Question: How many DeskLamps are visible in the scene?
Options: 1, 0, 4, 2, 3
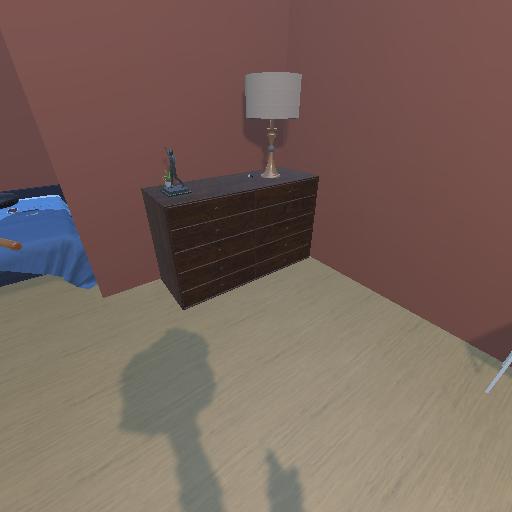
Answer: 1